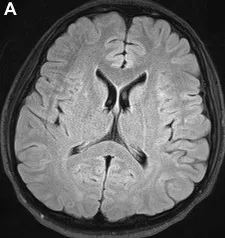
Brain images taken prior to immunotherapy. No abnormalities are obvious in fluid-attenuation inversion recovery (FLAIR) magnetic resonance imaging.
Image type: radiology (mri)